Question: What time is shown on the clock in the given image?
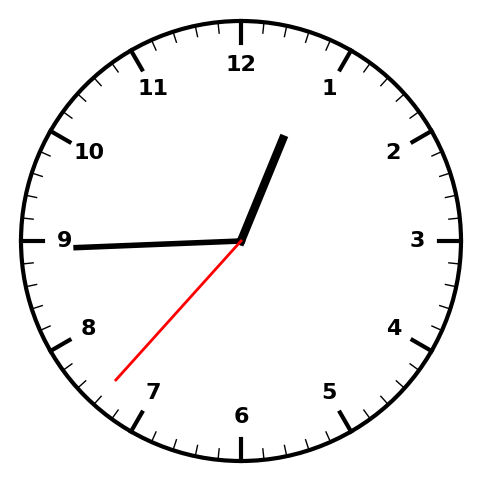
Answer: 12:44:37